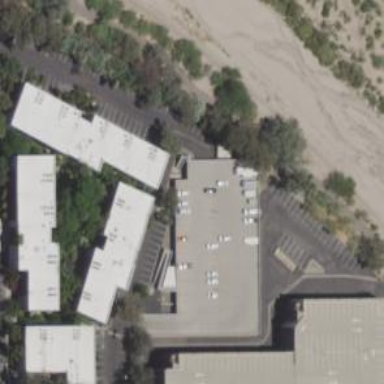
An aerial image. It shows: Multi-storey parking building.